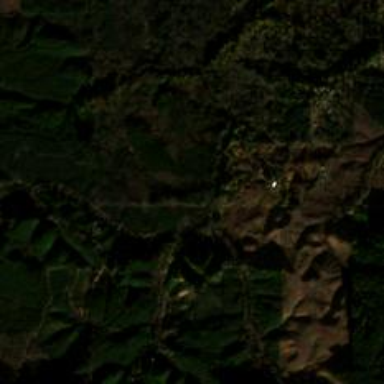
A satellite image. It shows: Hill in the natural landscape.